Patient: sex F, age 32
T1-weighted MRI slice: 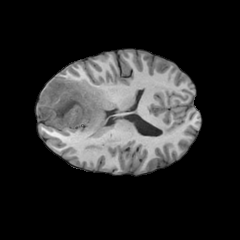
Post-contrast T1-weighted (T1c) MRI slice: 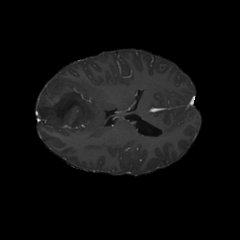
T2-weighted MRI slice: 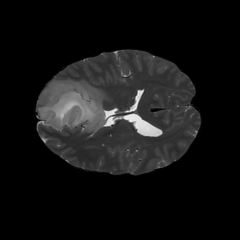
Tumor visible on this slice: yes
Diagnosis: Astrocytoma, IDH-mutant
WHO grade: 3